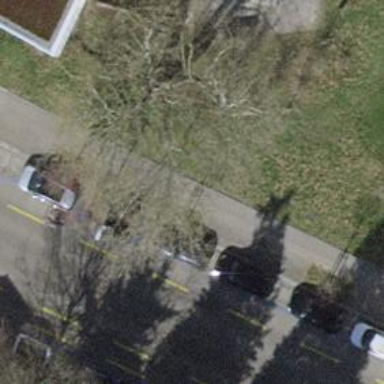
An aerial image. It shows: Tree-lined avenue.